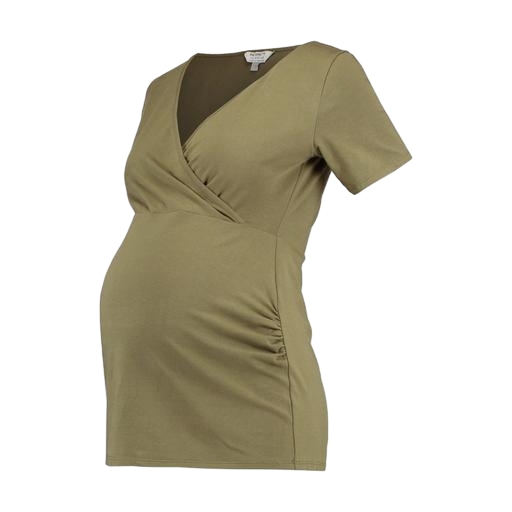
green maternity nursing top, natural faux-wrap jersey shirt, maternity/nursing tee, white background